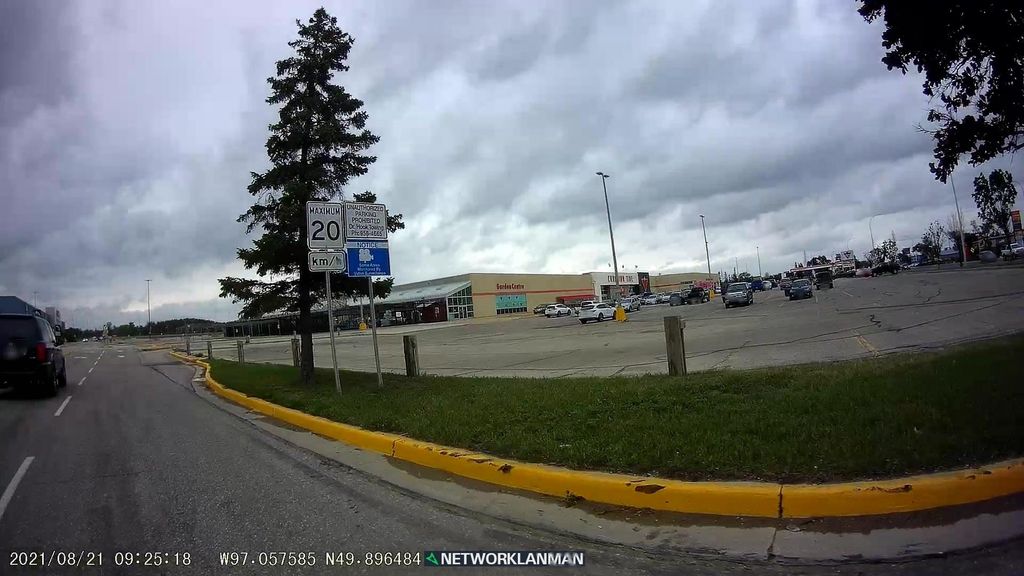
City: winnipeg